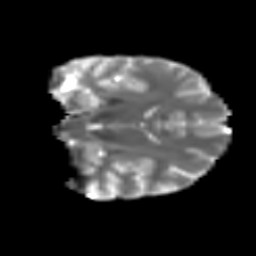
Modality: T2w
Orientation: coronal
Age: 15
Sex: female
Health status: ill
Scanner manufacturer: ge
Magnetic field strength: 3 T
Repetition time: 6.752 s
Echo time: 0.079 s